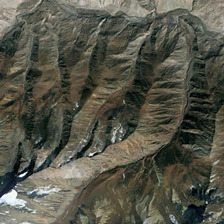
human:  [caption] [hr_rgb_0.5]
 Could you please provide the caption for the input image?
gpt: it is a piece of irregular khaki mountain .

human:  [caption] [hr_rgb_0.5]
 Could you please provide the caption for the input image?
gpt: it is a piece of irregular khaki mountain .

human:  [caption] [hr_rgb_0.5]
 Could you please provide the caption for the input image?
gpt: it is a piece of irregular khaki mountain .

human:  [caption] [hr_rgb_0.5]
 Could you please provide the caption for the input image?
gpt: it is a piece of irregular khaki mountain .

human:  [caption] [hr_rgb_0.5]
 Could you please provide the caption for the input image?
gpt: it is a piece of irregular khaki mountain .